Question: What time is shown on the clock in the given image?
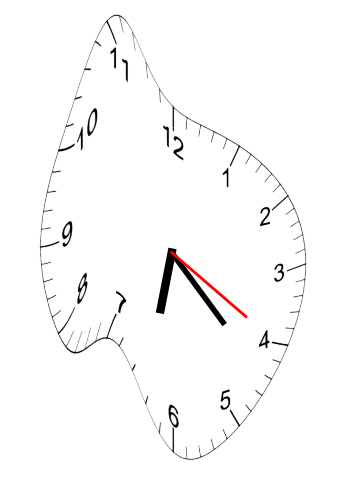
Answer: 06:22:20